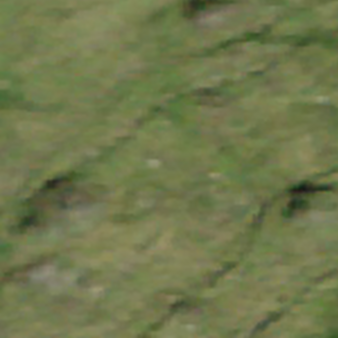
Label: other